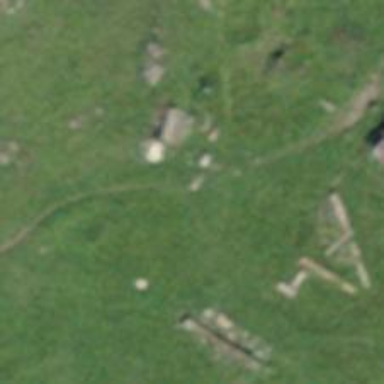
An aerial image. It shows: Bench.